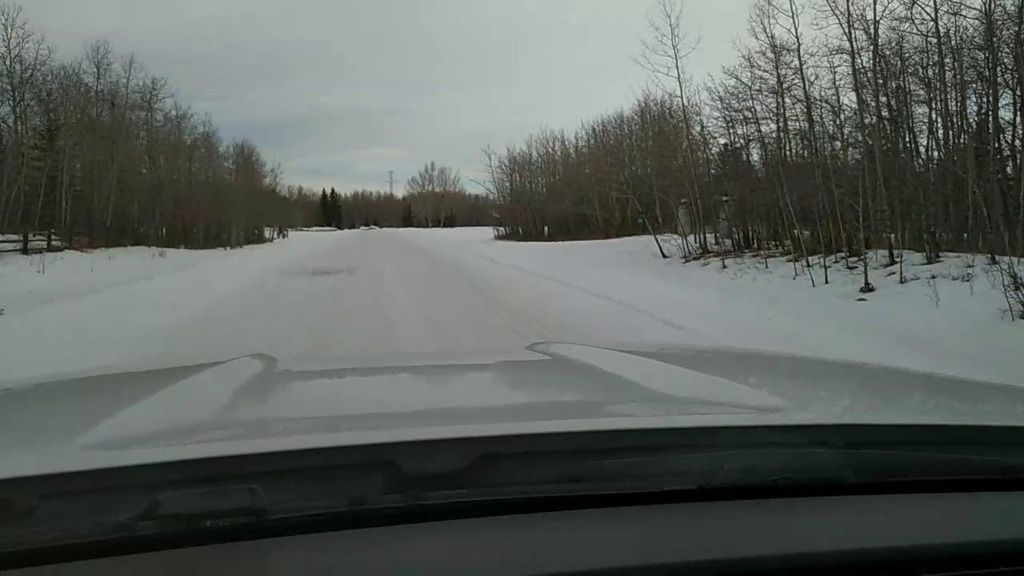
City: calgary